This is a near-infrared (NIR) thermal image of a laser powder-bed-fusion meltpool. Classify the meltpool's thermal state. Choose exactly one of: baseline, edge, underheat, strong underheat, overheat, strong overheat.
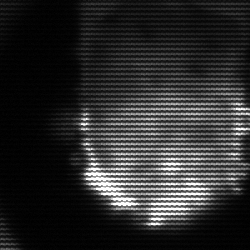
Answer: baseline